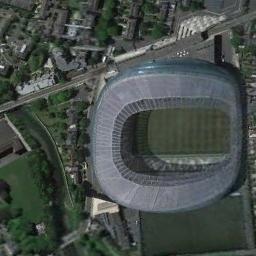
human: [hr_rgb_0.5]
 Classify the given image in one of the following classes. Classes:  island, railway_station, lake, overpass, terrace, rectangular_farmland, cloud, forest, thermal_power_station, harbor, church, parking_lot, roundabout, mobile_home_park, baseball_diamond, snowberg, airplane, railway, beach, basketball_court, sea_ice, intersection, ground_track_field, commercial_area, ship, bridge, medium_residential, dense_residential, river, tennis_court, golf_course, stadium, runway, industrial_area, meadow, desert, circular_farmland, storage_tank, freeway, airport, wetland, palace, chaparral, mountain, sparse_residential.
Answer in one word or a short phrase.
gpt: stadium